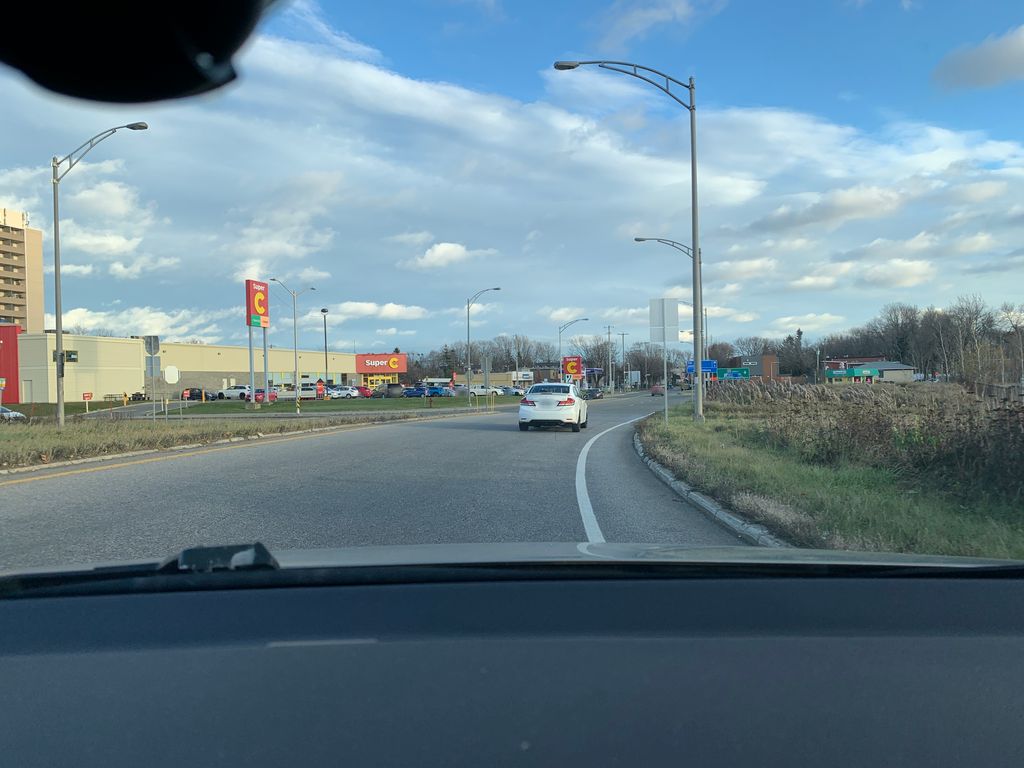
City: quebec_city